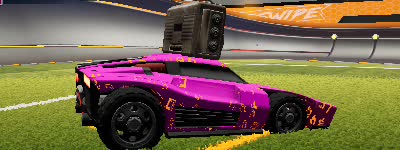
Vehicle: breakout